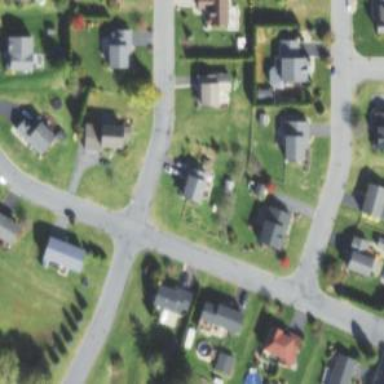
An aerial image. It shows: Residential road lined with residential properties on both sides.